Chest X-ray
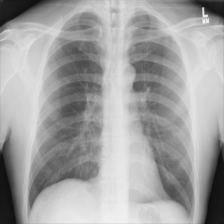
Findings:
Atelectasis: negative
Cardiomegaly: negative
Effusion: negative
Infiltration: negative
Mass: negative
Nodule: negative
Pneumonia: negative
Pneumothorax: negative
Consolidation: negative
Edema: negative
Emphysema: negative
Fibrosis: negative
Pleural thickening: negative
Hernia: negative